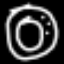
Label: donut